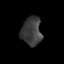
Tissue: prostate
Cell type: T cells
Senescence score: 0.7068
Nuclear area (px): 564
Mean DAPI intensity: 60.186